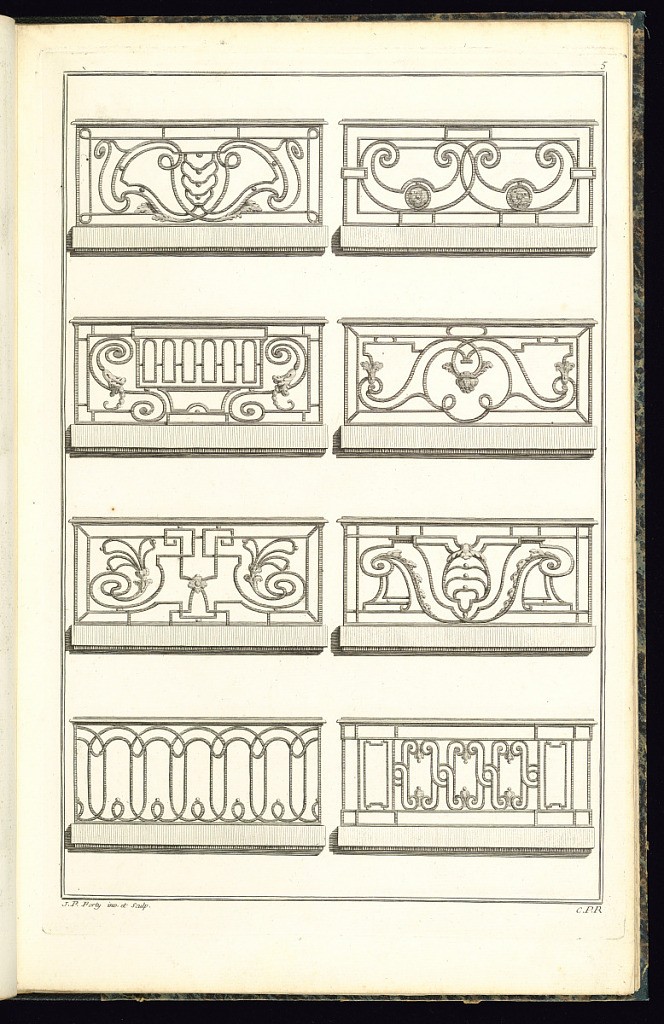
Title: Window Balustrade Designs
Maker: Jean François Forty, active 1775 – 1790
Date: late 18th century
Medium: Etching and engraving on laid paper
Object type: Print
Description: Eight designs for ornamental ironwork window balustrades featuring neoclassical motifs, repeating patterns, c-scrolls, fleurons, rosettes, and scrolling leaves (rinceaux). The plate is numbered and signed.